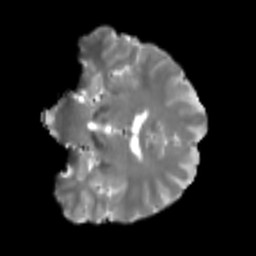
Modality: T2w
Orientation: coronal
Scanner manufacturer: siemens
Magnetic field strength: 3 T
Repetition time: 4 s
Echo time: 0.0594 s